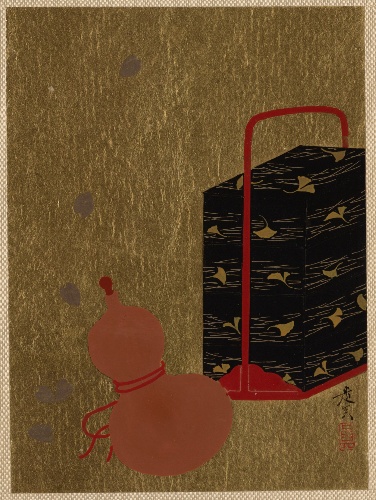
Artist: Shibata Zeshin
Artist bio: Japanese, 1807–1891
Object type: Album leaf
Classification: Paintings
Medium: Album leaf; lacquer on gold paper
Culture: Japan
Period: Edo period (1615–1868)
Dimensions: 4 3/4 x 3 1/2 in. (12.1 x 8.9 cm)
Department: Asian Art
Credit line: The Howard Mansfield Collection, Purchase, Rogers Fund, 1936
Accession year: 1936
Repository: Metropolitan Museum of Art, New York, NY
Tags: Boxes|Gourds